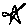
Label: star